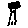
Label: tree